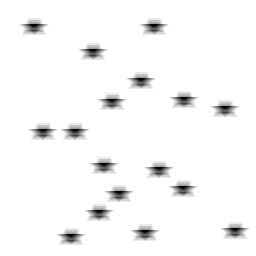
Squares: 0
Triangles: 0
Stars: 17
Total shapes: 17